Question: I have a project template and whenever I try to add an item template, it's created in the right place (folder) but also adds the item in the first folder added to the project. How can i fix this?
'''
if (project.Kind == PrjKind.prjKindCSharpProject) {
itemPath = solution.GetProjectItemTemplate("PriClass.zip", "CSharp");
fileExtension = ".cs";
} else {
itemPath = solution.GetProjectItemTemplate("PriClass.zip", "VisualBasic");
fileExtension = ".vb";
}
if (!String.IsNullOrEmpty(itemPath)) {
foreach(MyTreeNode type in selectedTypes) {
string[] namespaceParts = type.Namespace.Split('.');
if (namespaceParts.Length == 4) {
this.Module = namespaceParts[2];
this.ModuleType = namespaceParts[3];
this.ClassName = type.NodeName;
ProjectItem rootFolder = project.ProjectItems.Cast < ProjectItem > ()
.FirstOrDefault(i => i.Name == this.Module) ? ? project.ProjectItems.AddFolder(this.Module);
switch (this.ModuleType) {
case "Editors":
rootFolder.ProjectItems.AddFromTemplate(itemPath, "Ui" + this.ClassName + fileExtension);
break;
case "Services":
rootFolder.ProjectItems.AddFromTemplate(itemPath, "Api" + this.ClassName + fileExtension);
break;
}
}
}
'''

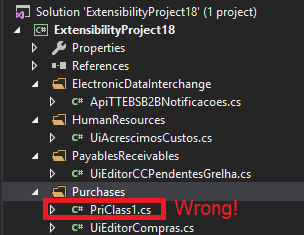
Answer: Try removing the "Template Data" content that is located in your case from the "PriClass.zip" folder.
This should be enough so that the "PriClass" folder does not come to seem like when you add an Item / Class.
Example:
<URL>